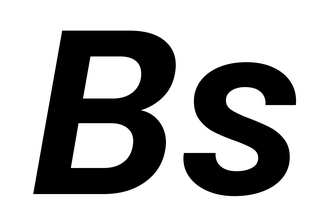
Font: Poppins-SemiBoldItalic